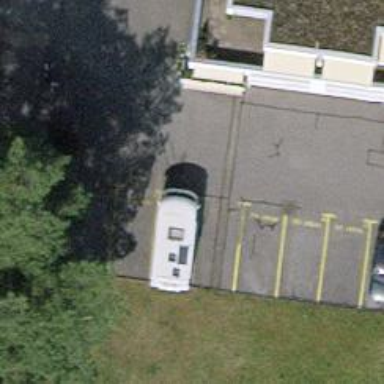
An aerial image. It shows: Asphalt parking aisle road.